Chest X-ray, PA view. Patient: 45 years old, sex M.
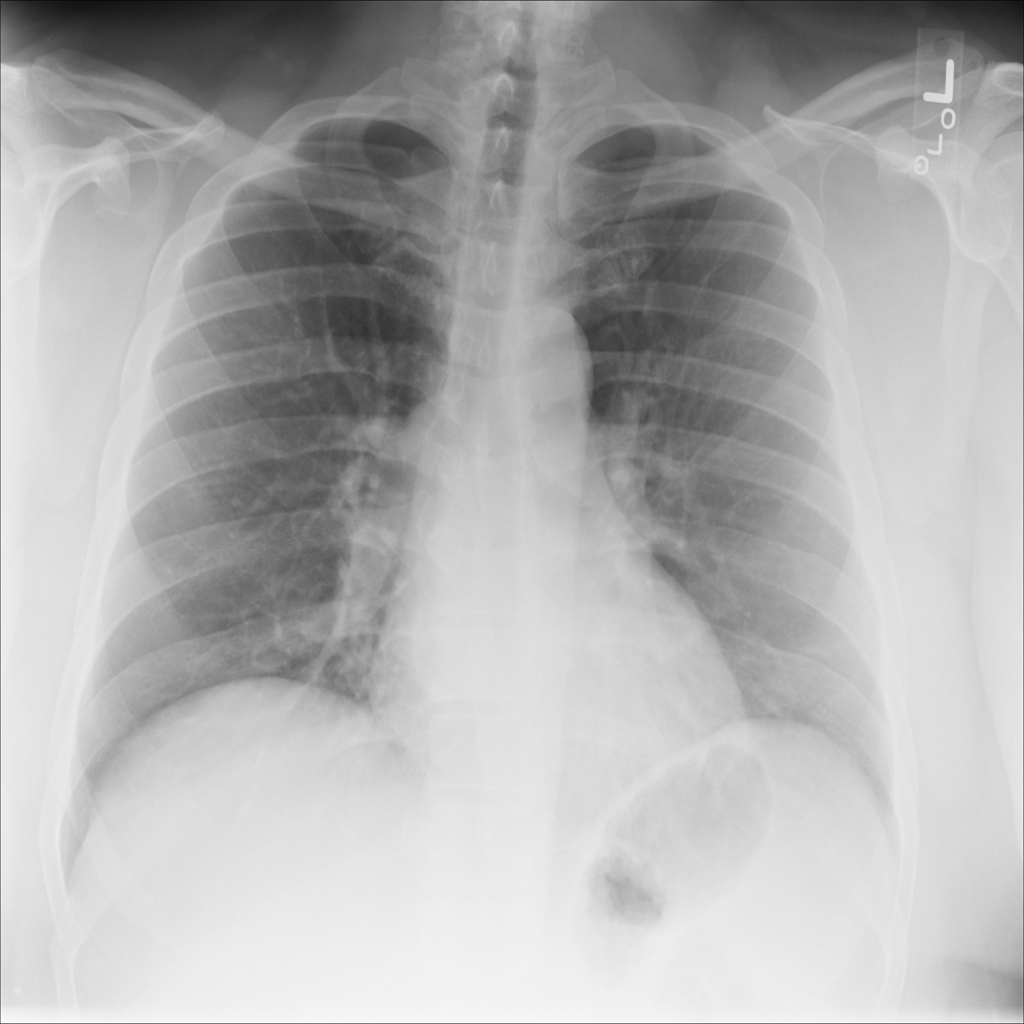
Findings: No Finding